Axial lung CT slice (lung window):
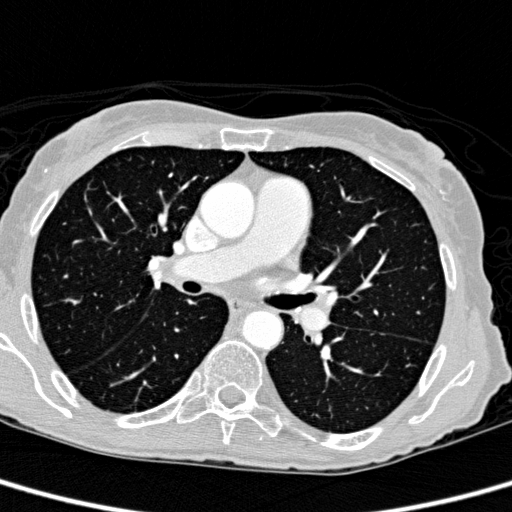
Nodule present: no